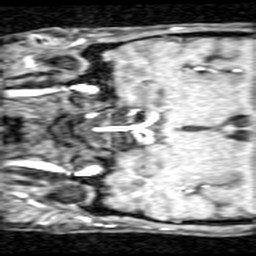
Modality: angio
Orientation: coronal
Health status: ill
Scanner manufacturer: siemens
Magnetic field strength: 1.5 T
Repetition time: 0.039 s
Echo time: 0.00502 s